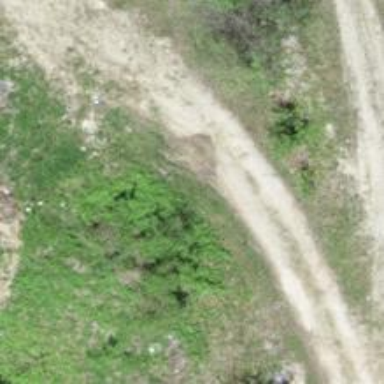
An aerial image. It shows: Unpaved track with grade3 track type.